Field crop: maize
Growth stage: 2
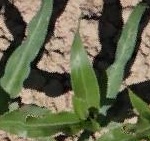
Species: maize